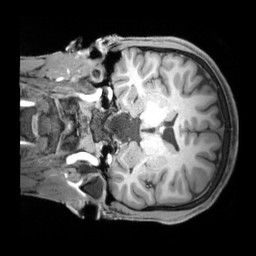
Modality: T1w
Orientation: coronal
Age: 22
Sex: male
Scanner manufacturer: siemens
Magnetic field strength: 3 T
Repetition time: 1.97 s
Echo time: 0.00206 s